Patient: sex F, age 36
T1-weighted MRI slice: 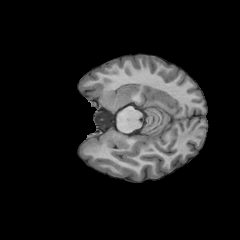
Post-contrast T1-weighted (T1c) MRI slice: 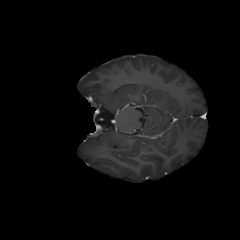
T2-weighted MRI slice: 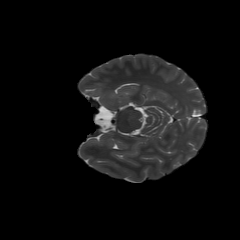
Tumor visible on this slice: no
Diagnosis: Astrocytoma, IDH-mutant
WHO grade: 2